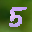
Label: 5